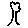
Label: tree